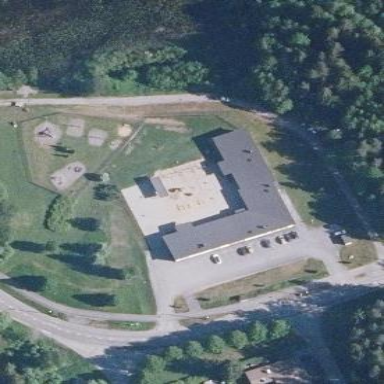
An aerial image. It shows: Public building.